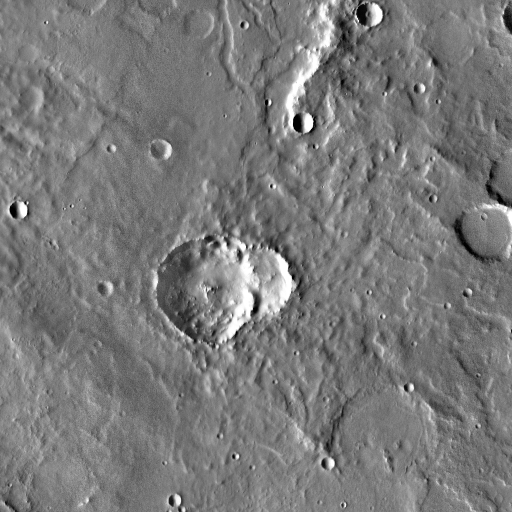
Crater classes present: Background, Other, Buried